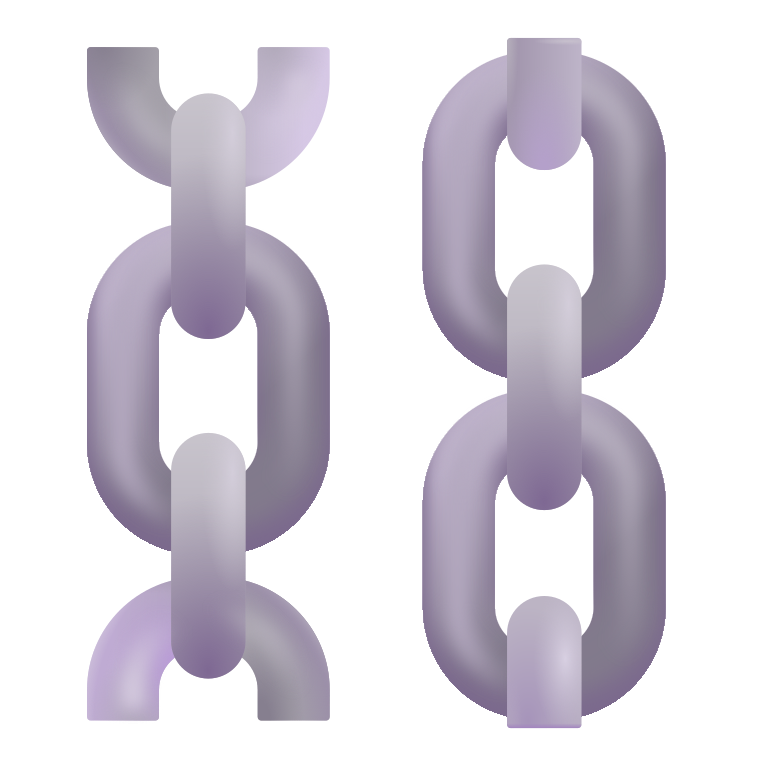
chains color